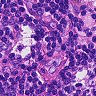
Metastatic tissue present: no